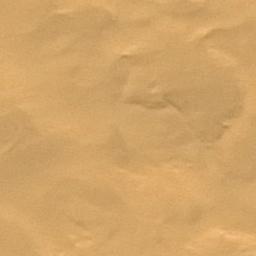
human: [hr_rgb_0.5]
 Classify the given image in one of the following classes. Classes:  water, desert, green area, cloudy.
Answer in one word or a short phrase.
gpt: desert